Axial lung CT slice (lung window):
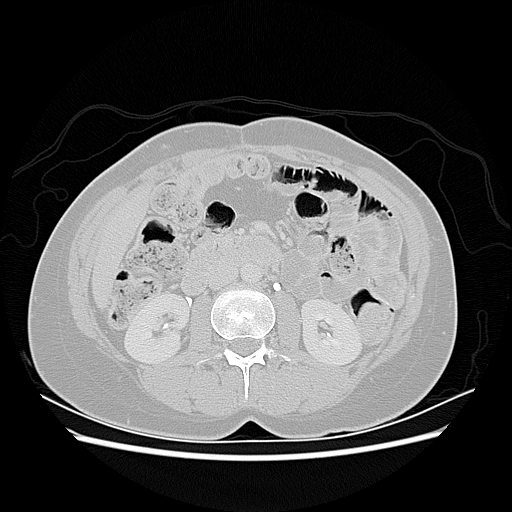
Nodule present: no